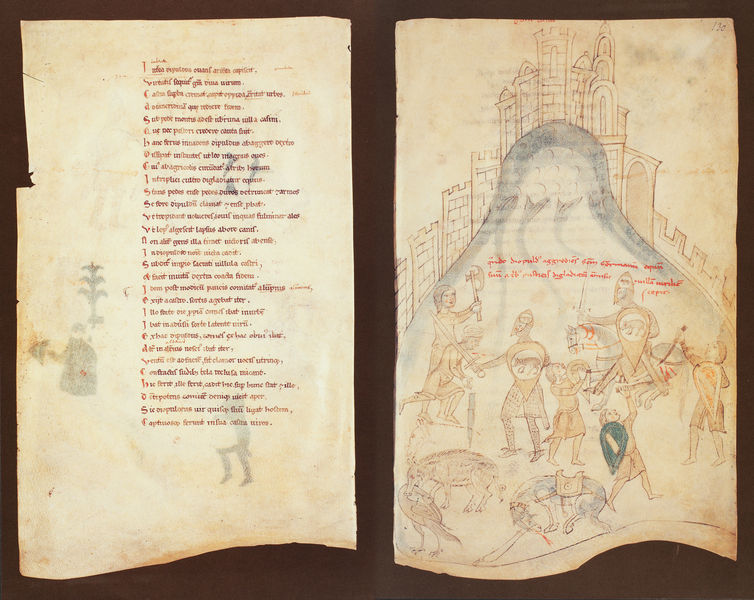
Titel: Liber ad honorem Augusti sive de rebus Siculis/ Buch zu Ehren des Kaisers Augustus oder über die Angelegenheiten Siziliens
Künstler: Pietro da Eboli
Institution: Bern, Burgbibliothek
Schlagwörter: berg, kampf, vogel, wolf, menschen, männer, zeichen, zeichnung, hunde, rot, tiere, alt, architektur, hügel, kirche, pferd, pferde, reiter, sattel, schrift, gans, mauer, krieg, schlacht, soldaten, schild, buch, burg, palast, schwert, schwerter, text, axt, mittelalter, skizzen, beil, handschrift, zeichnungen, latein, schilde, manuskript, grai